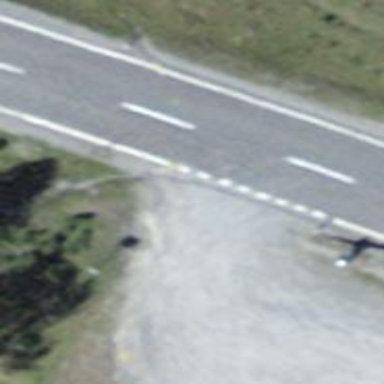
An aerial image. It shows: Asphalt road classified as primary highway.